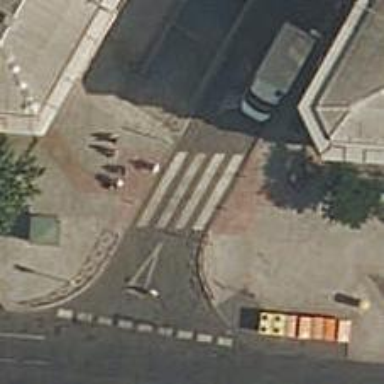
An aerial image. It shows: Uncontrolled zebra crossing on the road.